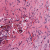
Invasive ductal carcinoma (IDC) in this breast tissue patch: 0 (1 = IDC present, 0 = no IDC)